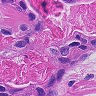
Metastatic tissue present: yes